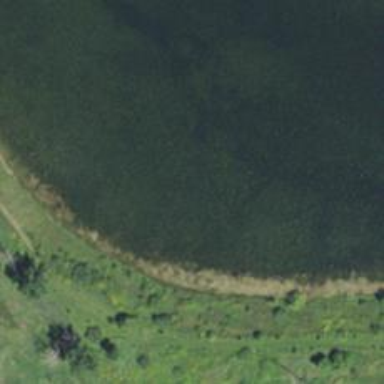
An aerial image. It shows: Pond surrounded by natural water.